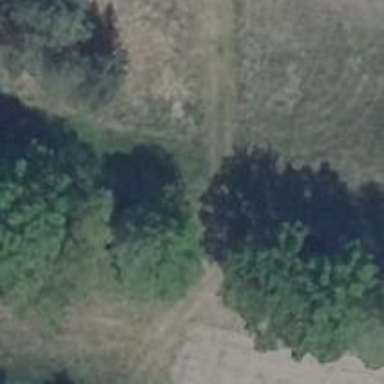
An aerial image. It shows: Culvert tunnel.